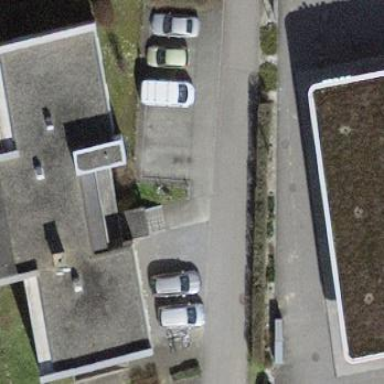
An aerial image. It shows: Building with flat roof.